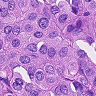
Metastatic tissue present: yes